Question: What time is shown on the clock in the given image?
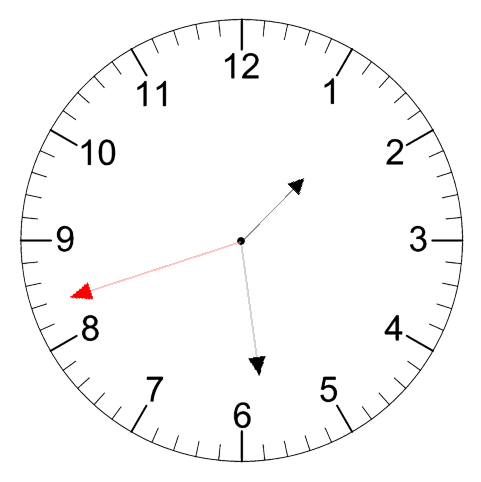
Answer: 01:28:42